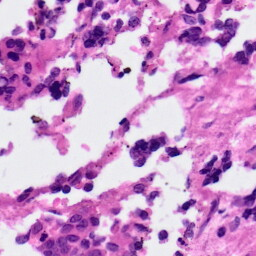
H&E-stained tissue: Ovarian